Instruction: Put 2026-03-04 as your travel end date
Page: home
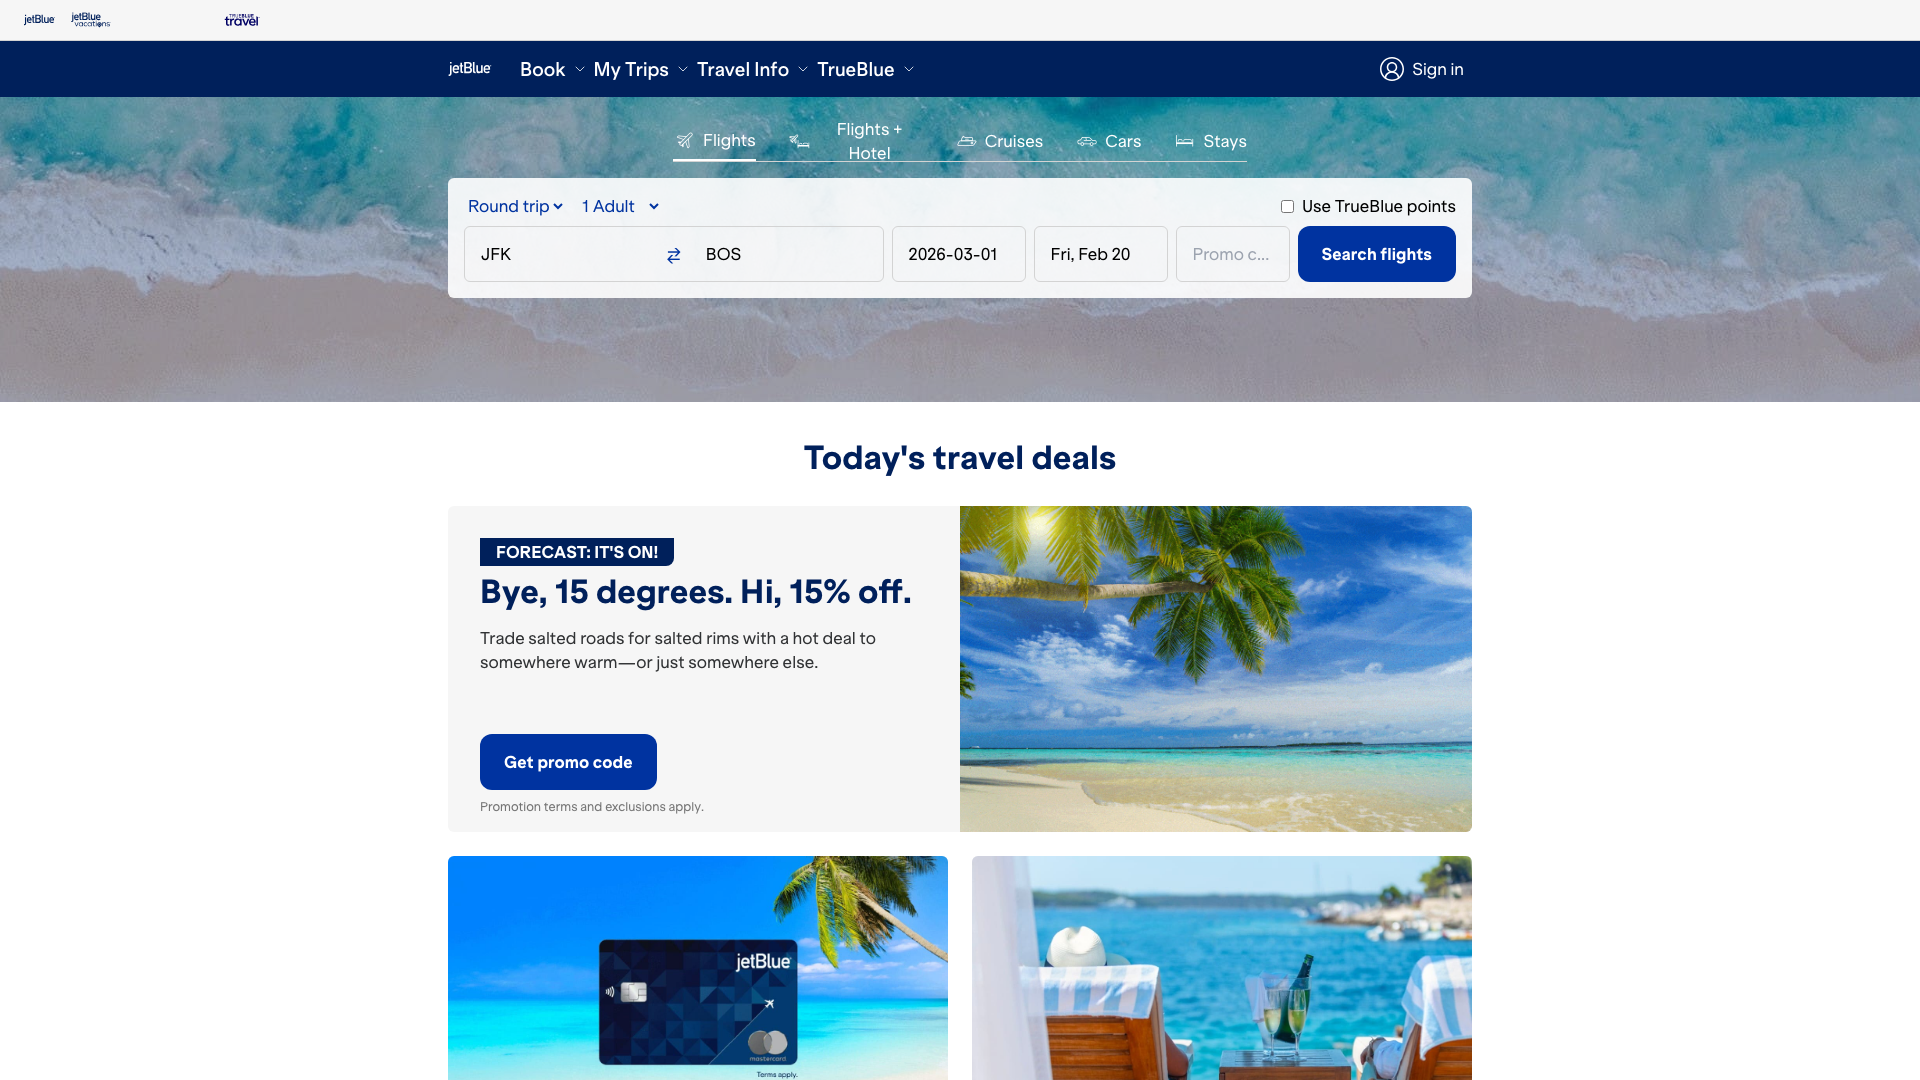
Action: type